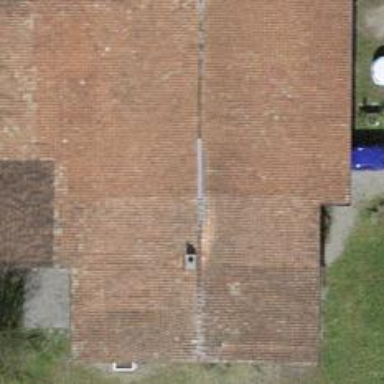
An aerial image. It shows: Farm building.